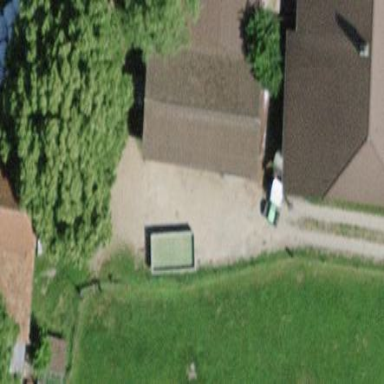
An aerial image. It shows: Barn.